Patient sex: M
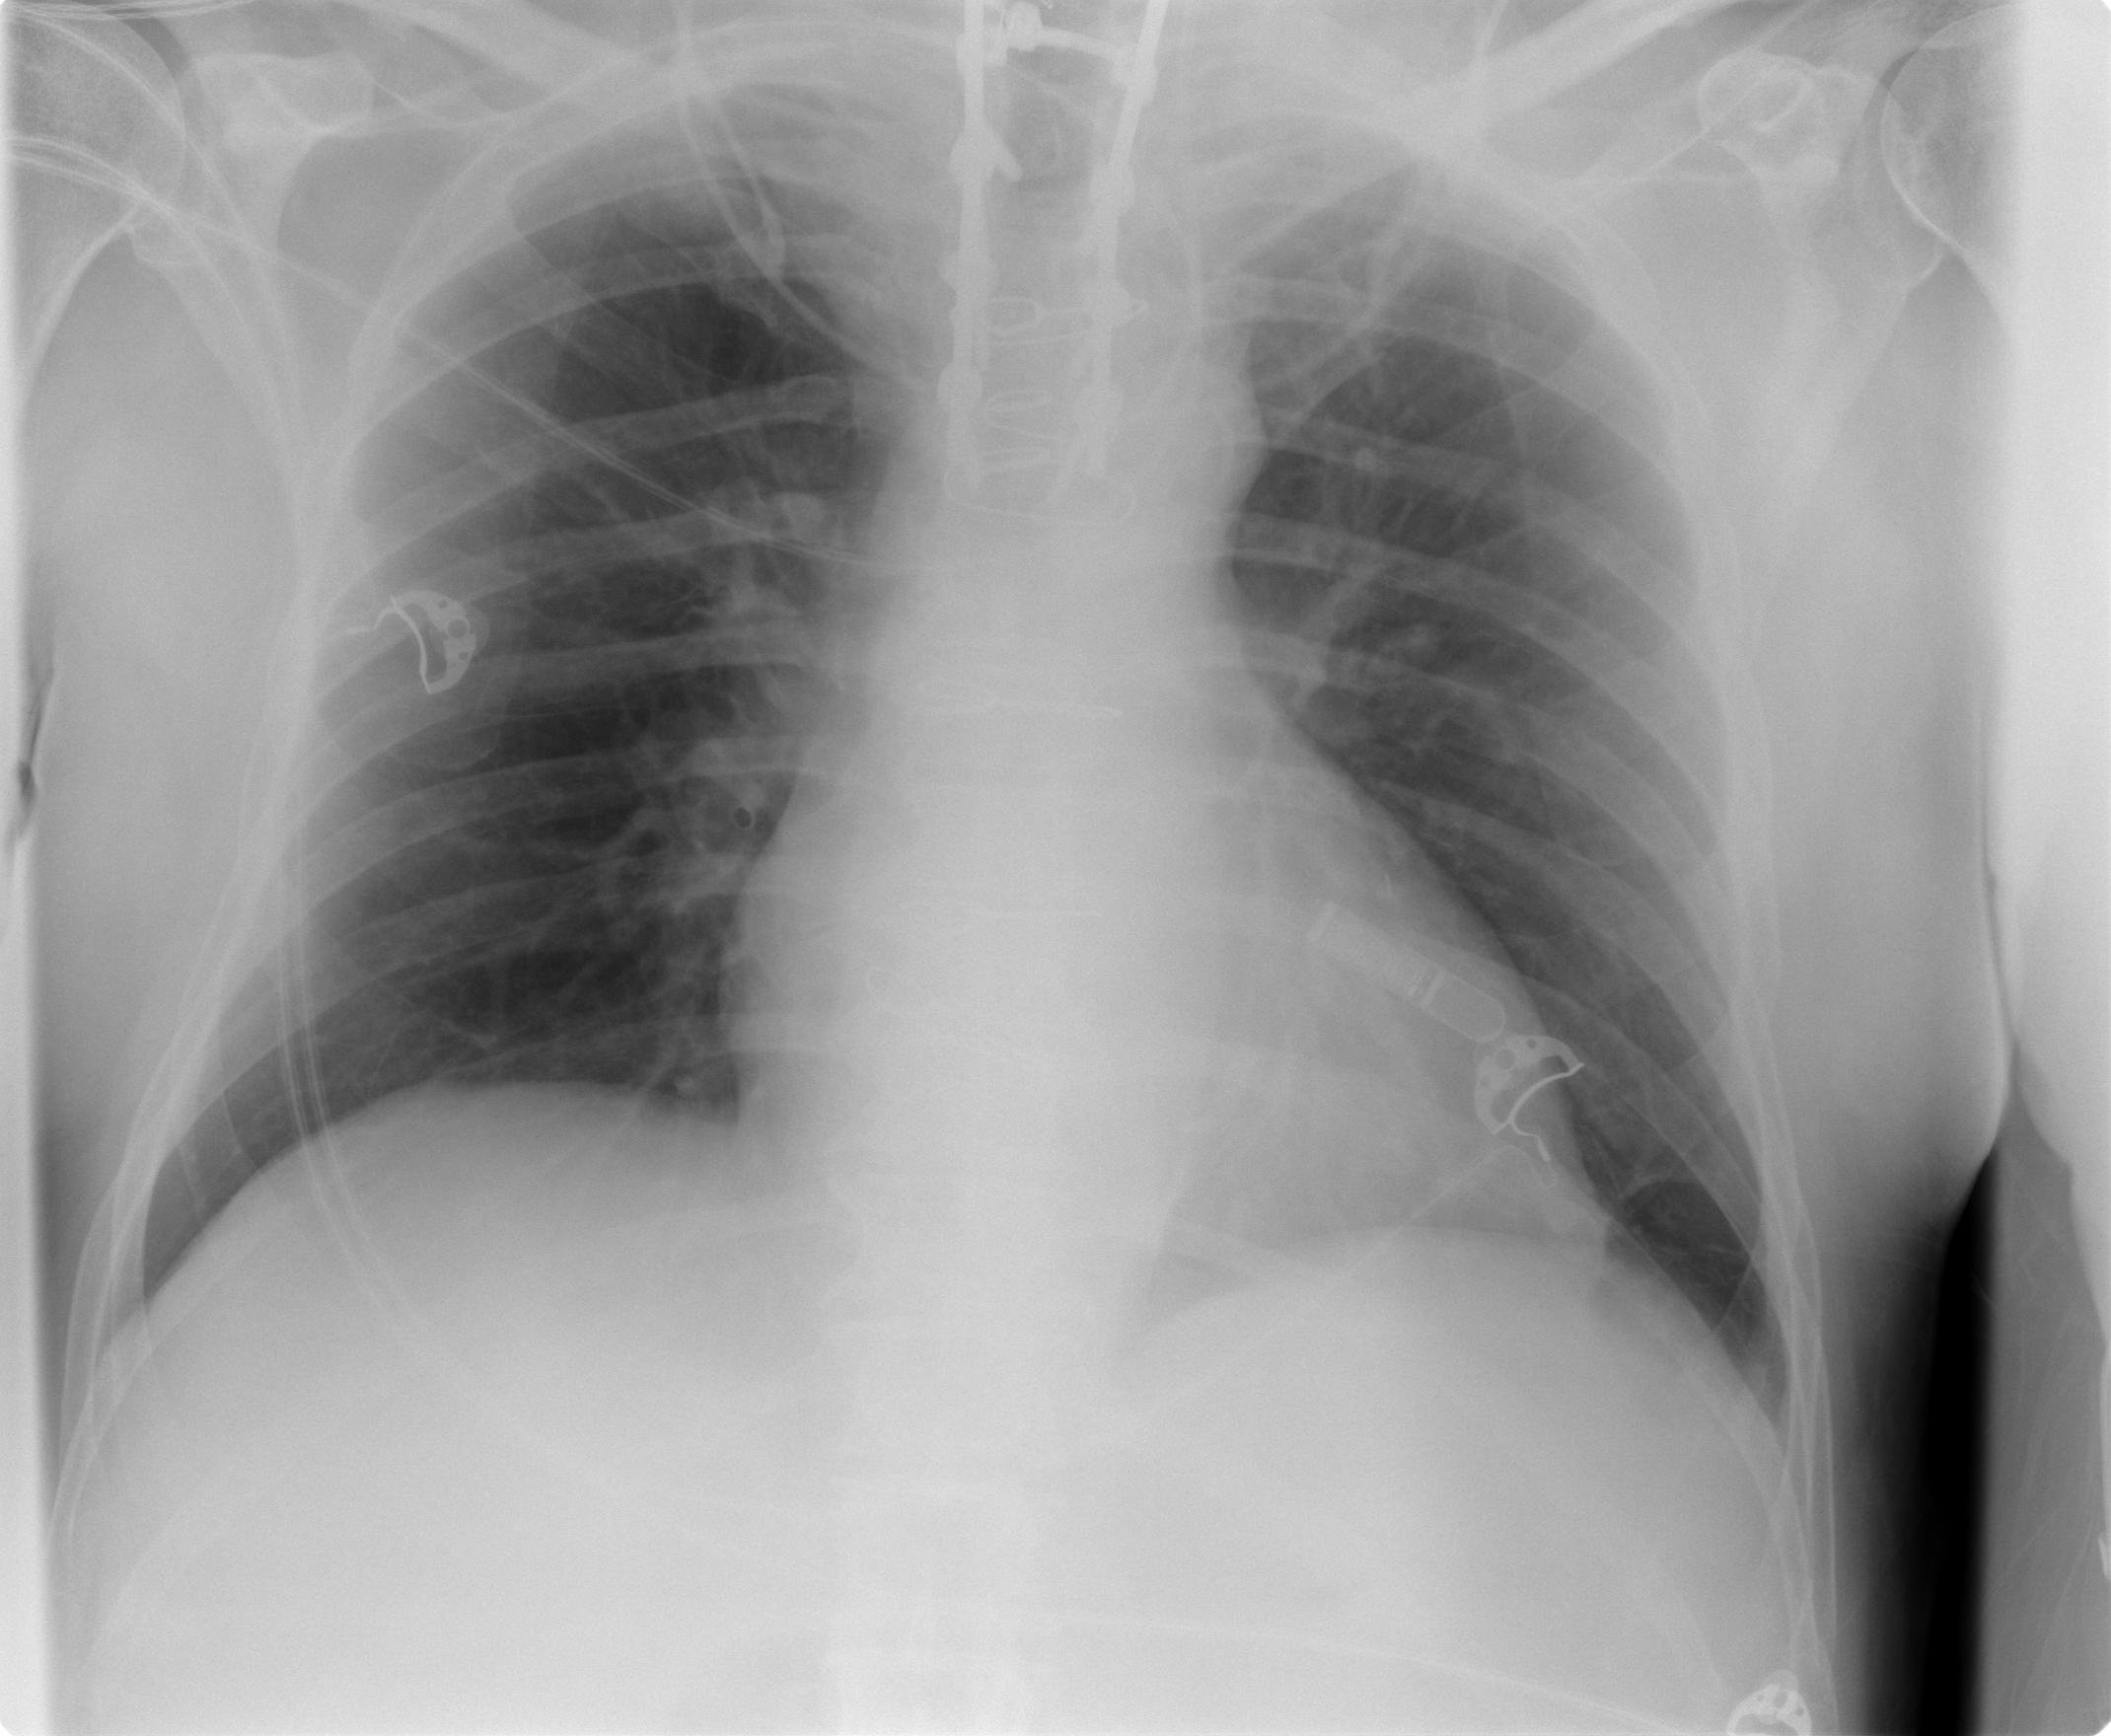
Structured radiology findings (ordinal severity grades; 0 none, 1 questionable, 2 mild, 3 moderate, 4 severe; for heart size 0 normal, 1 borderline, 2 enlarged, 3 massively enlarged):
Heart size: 1
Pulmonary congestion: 0
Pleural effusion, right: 0
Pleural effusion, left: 0
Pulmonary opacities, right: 1
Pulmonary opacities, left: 0
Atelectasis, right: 0
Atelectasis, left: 0